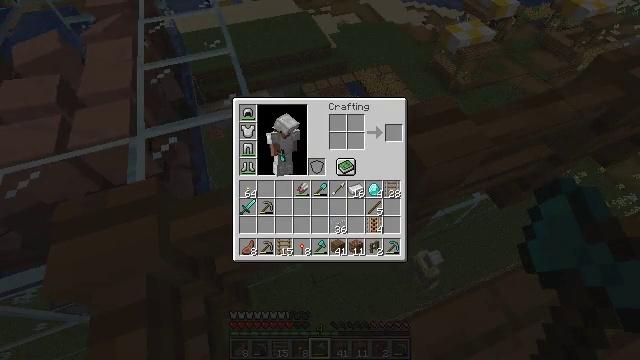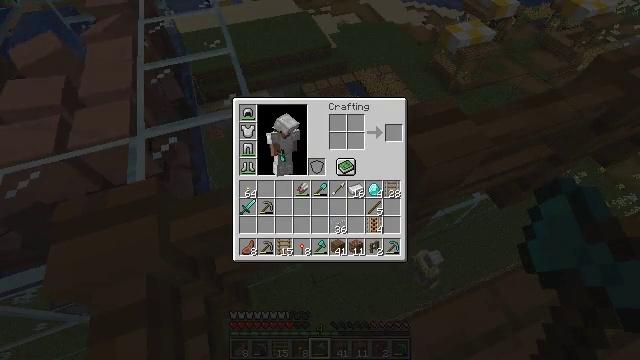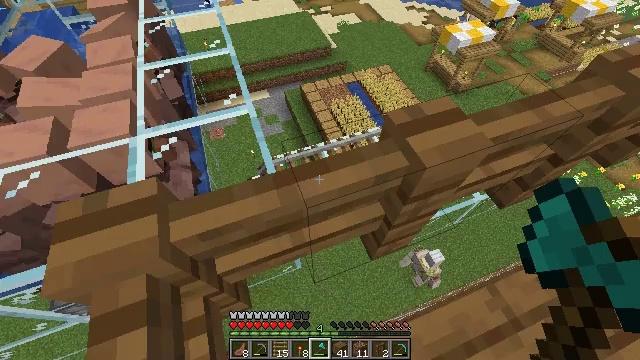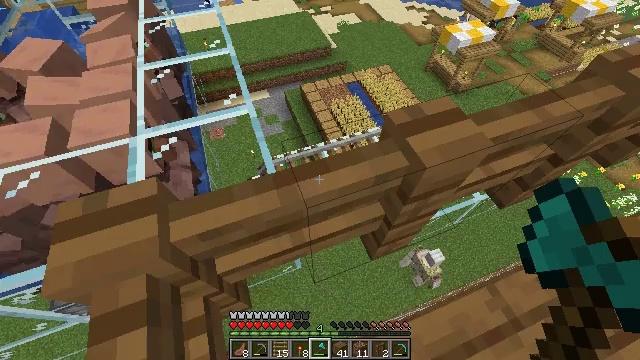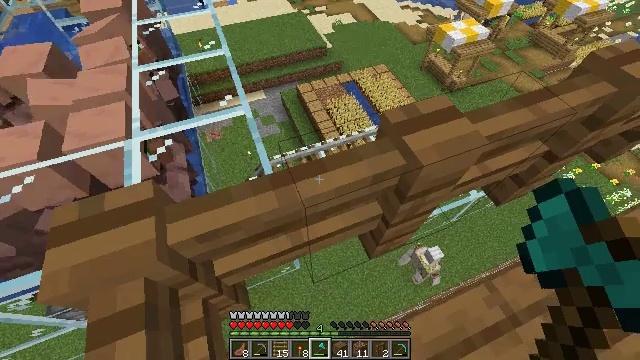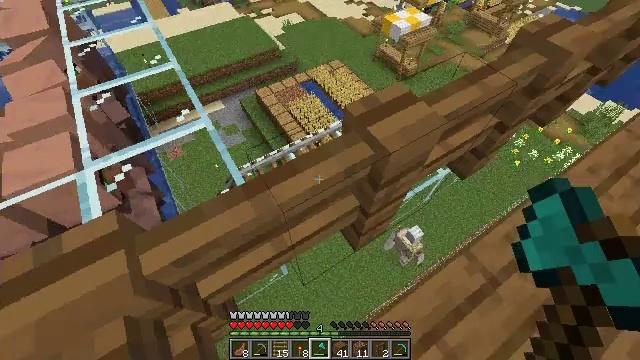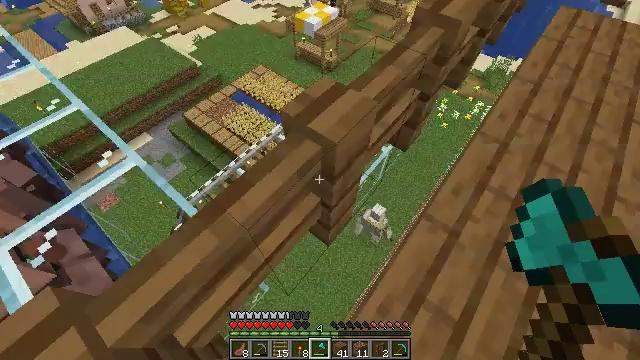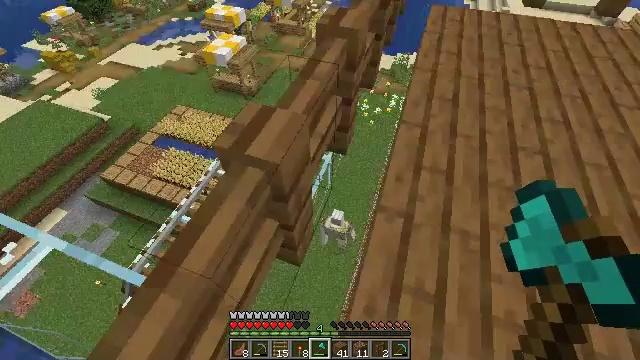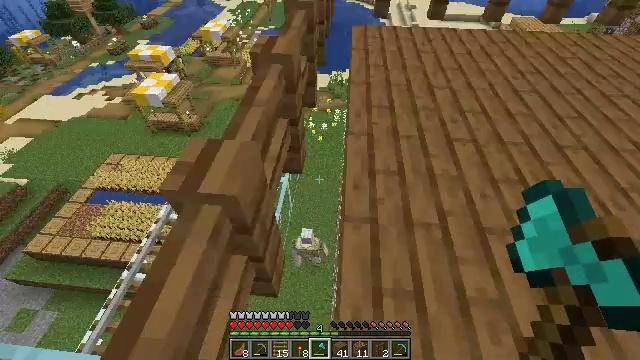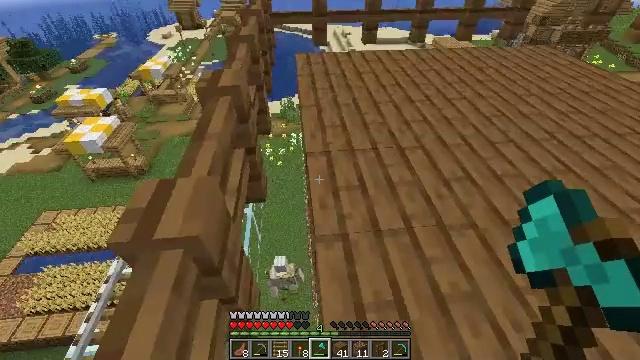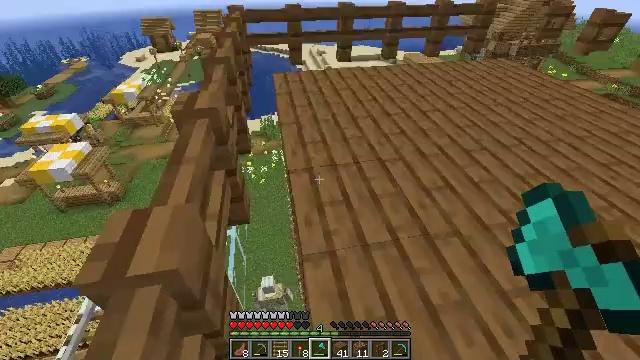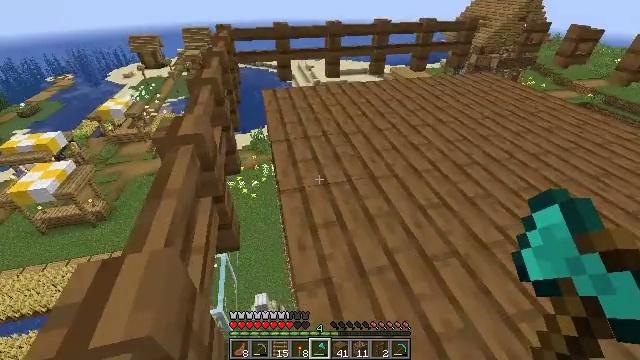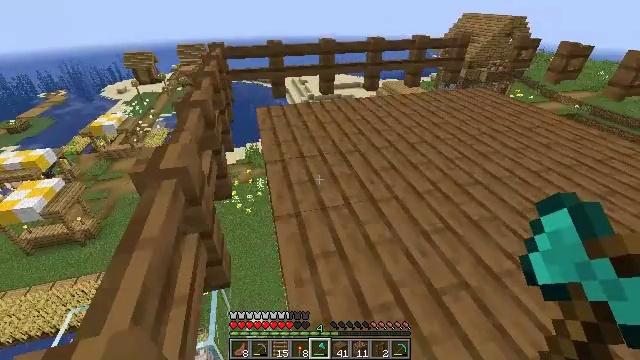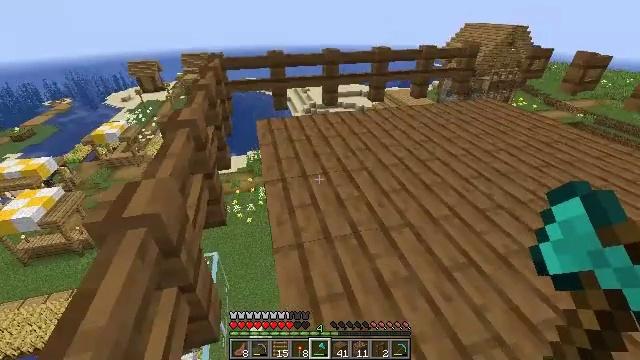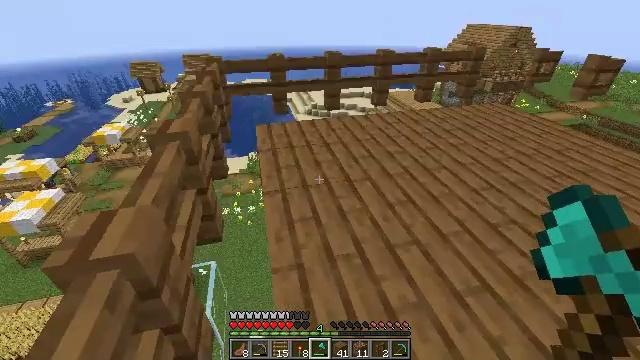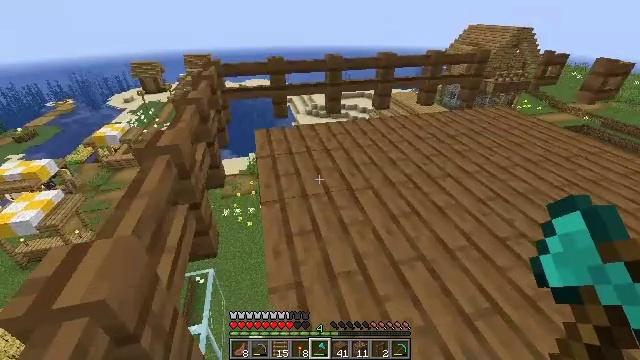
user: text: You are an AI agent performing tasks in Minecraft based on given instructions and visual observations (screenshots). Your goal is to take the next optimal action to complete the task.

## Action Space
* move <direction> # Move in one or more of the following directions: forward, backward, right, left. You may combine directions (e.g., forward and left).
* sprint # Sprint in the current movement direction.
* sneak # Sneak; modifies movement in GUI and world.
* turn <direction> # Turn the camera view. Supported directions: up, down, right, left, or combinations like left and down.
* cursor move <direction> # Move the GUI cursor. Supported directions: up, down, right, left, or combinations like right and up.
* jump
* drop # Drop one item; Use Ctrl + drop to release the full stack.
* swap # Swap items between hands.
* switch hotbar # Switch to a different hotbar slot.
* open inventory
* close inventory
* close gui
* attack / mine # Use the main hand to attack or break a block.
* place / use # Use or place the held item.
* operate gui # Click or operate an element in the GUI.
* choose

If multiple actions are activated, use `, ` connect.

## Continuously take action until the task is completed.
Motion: motion action
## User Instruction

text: Break the spruce fence to collect it.
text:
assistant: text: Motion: no_op
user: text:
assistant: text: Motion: no_op
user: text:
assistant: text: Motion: no_op
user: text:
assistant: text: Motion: turn right
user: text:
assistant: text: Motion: turn right
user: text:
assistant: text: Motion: turn right
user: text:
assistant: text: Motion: turn right and up
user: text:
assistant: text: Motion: turn right and up
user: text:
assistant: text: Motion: turn right and up
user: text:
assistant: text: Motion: move forward, turn right and up
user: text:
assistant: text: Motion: move forward, turn right and up
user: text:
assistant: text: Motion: move forward, turn right and up
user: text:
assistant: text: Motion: move forward, turn up
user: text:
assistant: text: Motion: move forward
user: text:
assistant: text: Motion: move forward, sprint
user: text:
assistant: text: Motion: move forward, sprint
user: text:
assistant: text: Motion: move forward, sprint
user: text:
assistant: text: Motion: move forward, sprint
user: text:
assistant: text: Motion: move forward
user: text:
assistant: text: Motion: move forward, turn left
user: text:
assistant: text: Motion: move forward, sprint, turn left
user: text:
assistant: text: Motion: move forward, sprint, turn left and down
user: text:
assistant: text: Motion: move forward, sprint, turn left and down
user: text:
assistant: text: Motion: move forward, turn left
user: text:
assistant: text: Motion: move forward, turn left
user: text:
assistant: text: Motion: turn left
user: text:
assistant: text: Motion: turn left
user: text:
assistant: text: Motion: turn left and down
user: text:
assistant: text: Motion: turn left and down
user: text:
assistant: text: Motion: turn left